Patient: sex F, age 64
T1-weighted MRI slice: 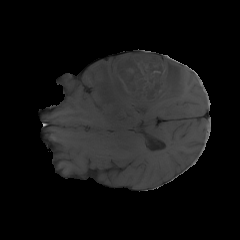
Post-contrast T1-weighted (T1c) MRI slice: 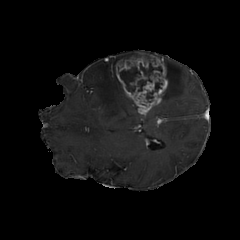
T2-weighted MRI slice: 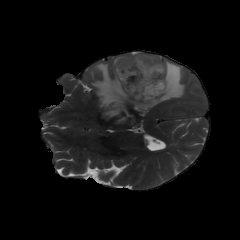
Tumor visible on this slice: yes
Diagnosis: Glioblastoma, IDH-wildtype
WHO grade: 4